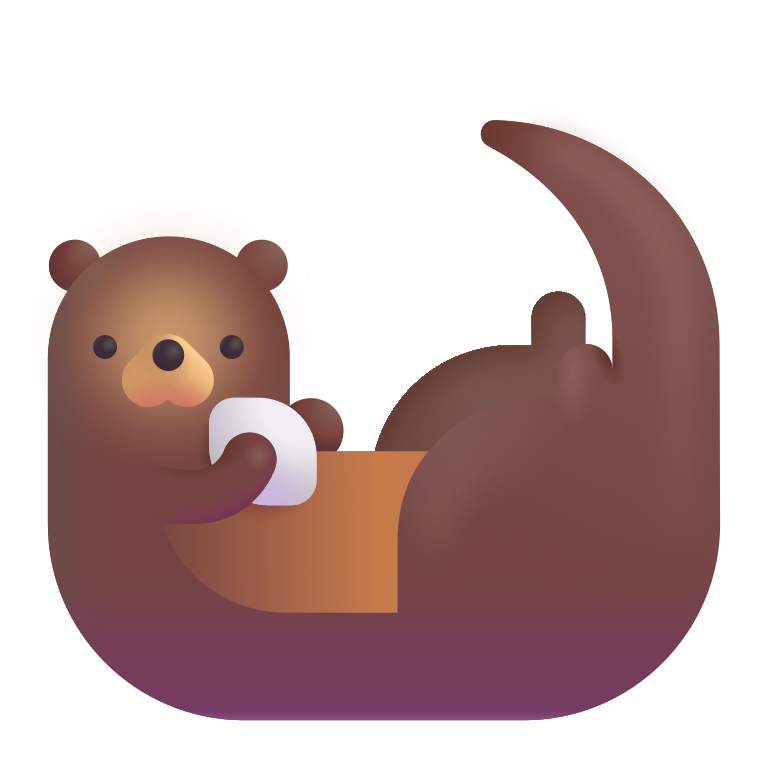
otter color